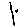
Label: line